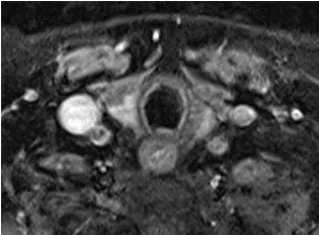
Axial T1 fat-saturated post-contrast image dated 17th August 2022.
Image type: radiology (mri)